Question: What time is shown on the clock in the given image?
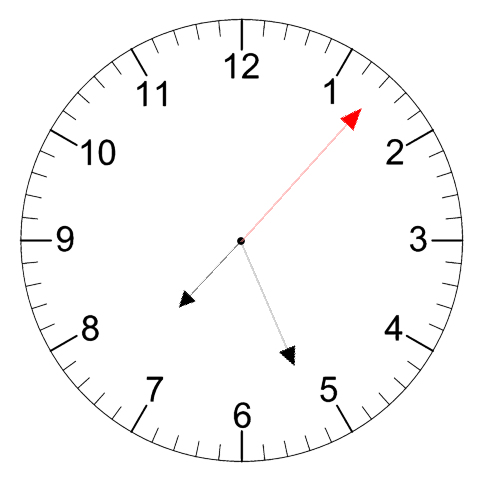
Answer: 07:26:07